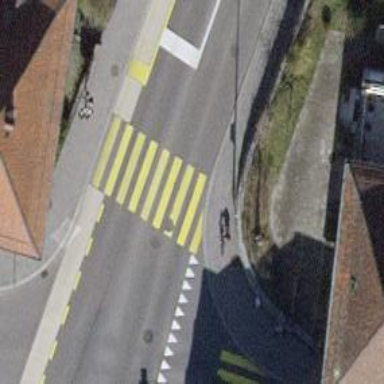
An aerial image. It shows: Zebra crossing on the road.